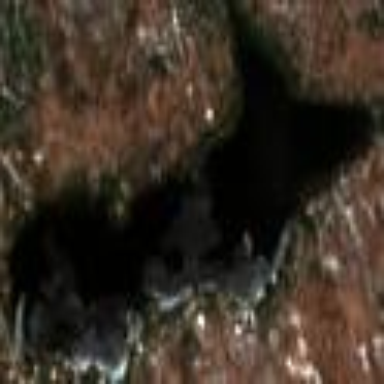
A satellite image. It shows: Lake with natural water.